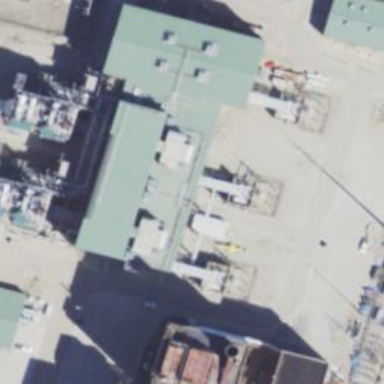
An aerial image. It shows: Gas turbine generator powered by gas.